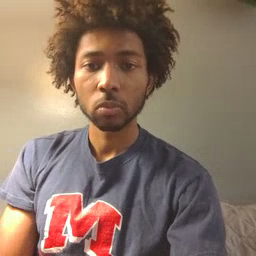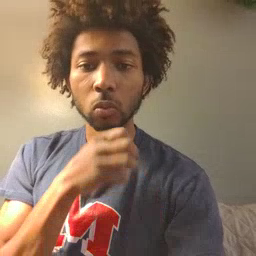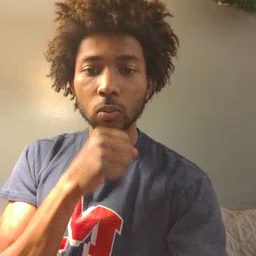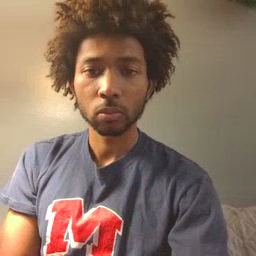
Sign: orange